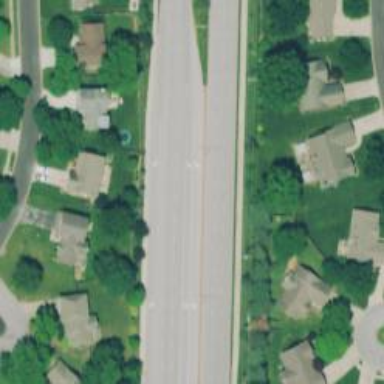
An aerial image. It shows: Dash road marking.